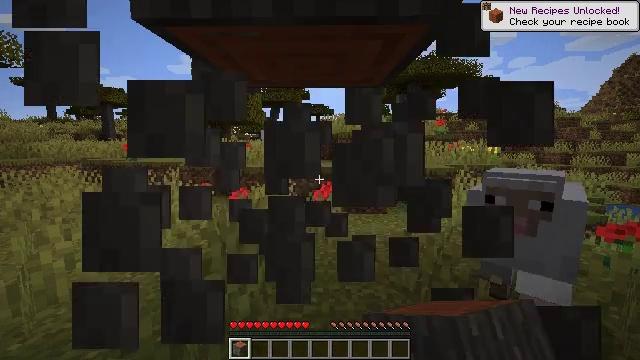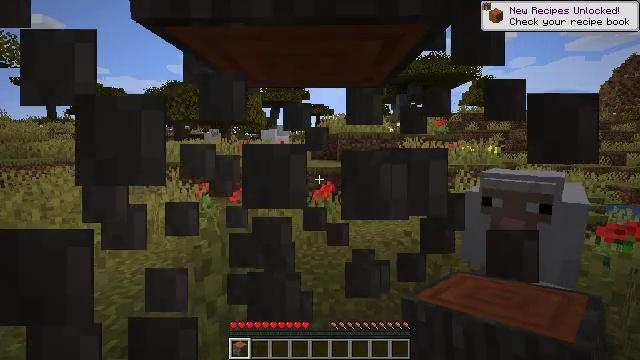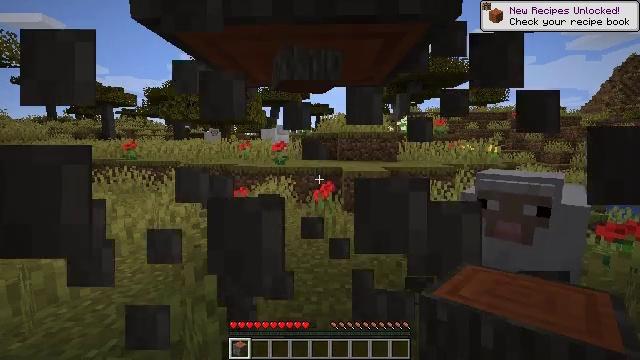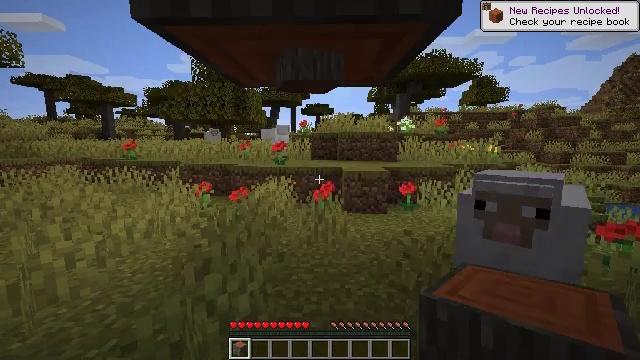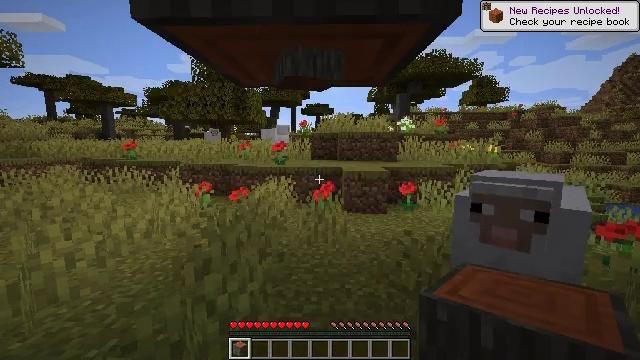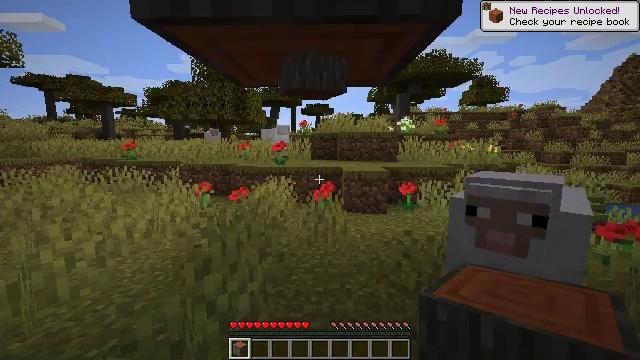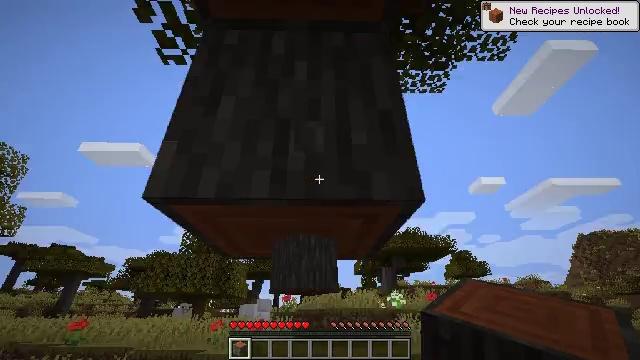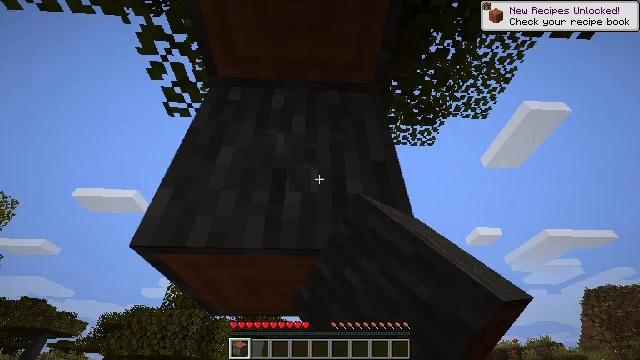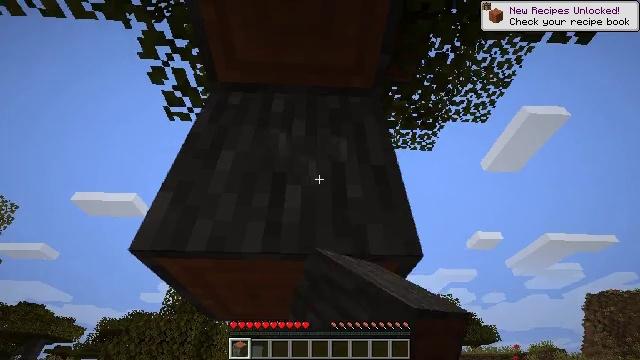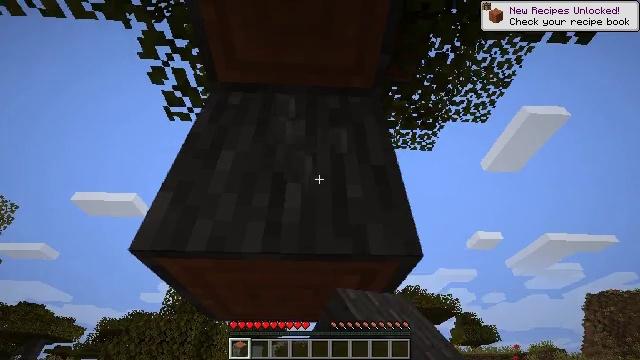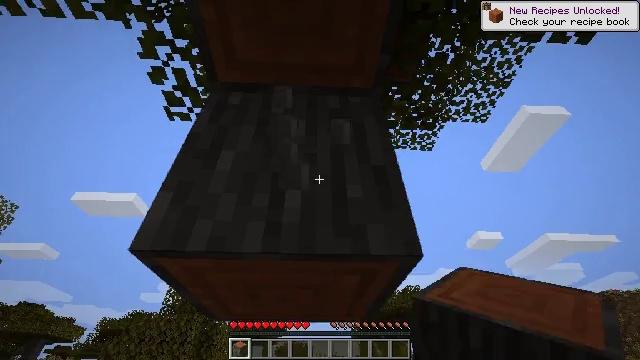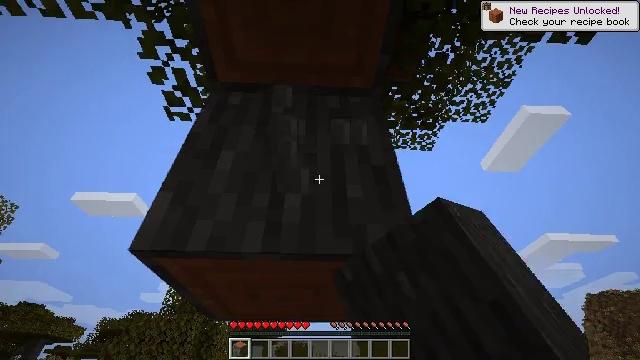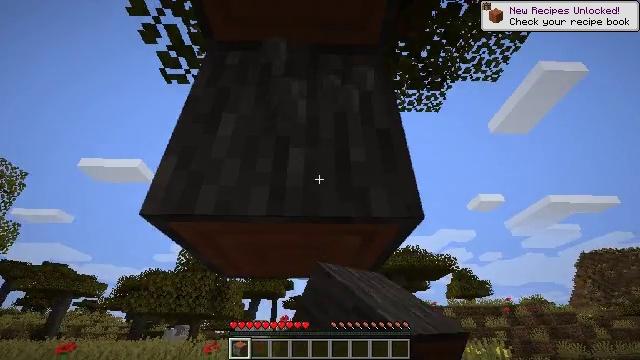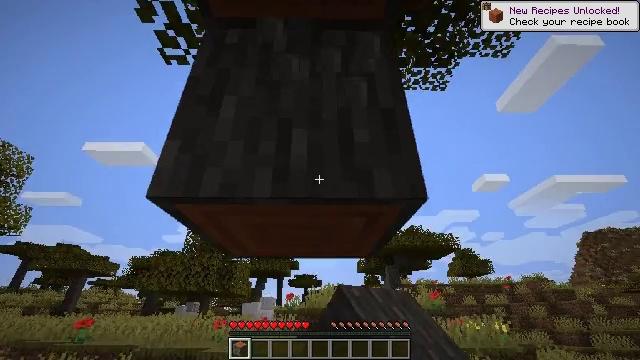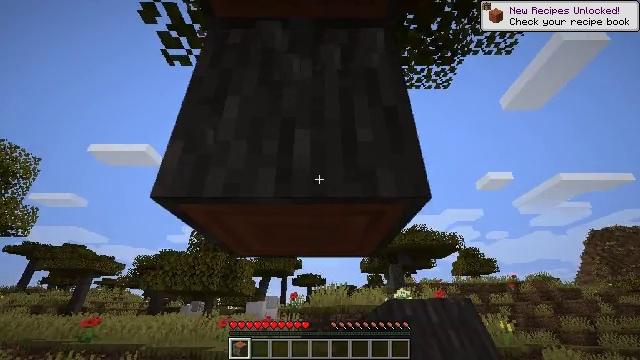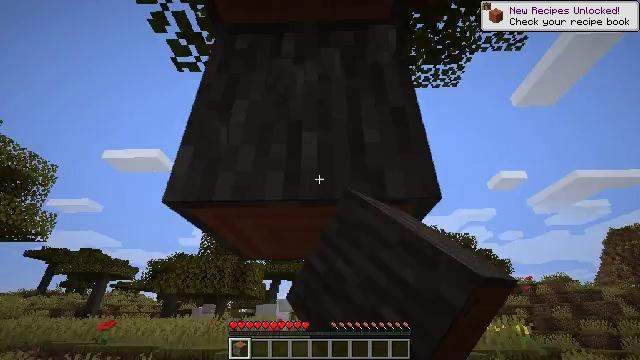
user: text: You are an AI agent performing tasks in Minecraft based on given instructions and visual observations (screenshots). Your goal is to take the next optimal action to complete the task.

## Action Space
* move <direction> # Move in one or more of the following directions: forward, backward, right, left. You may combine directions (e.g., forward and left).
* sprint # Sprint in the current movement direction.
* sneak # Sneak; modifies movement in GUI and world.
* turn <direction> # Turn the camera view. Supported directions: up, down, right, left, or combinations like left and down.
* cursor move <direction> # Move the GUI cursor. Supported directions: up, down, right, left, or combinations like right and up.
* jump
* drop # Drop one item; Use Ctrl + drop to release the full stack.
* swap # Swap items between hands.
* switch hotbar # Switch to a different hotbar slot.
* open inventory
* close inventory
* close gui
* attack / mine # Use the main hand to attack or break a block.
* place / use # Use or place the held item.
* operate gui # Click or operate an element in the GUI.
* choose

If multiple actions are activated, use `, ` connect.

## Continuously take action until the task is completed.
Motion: motion action
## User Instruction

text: Gather the acacia log for building.
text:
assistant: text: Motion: attack / mine
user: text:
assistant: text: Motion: attack / mine
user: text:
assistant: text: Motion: attack / mine
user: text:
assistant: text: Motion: attack / mine
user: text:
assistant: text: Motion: attack / mine
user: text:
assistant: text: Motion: turn right and up, attack / mine
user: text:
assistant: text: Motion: turn right and up, attack / mine
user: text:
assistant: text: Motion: attack / mine
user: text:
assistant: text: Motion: attack / mine
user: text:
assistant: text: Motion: attack / mine
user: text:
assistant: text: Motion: attack / mine
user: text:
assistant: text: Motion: turn down, attack / mine
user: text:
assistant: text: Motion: turn down, attack / mine
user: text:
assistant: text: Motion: attack / mine
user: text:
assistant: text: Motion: turn left, attack / mine
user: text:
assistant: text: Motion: move forward, turn left and up, attack / mine
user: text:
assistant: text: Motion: move forward, turn left and up, attack / mine
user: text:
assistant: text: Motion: move forward, turn up, attack / mine
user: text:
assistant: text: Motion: move forward, turn up, attack / mine
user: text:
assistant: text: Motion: attack / mine
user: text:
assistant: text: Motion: attack / mine
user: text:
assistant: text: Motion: turn up, attack / mine
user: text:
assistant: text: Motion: turn up, attack / mine
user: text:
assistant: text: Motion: turn right and up, attack / mine
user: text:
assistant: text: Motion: turn right and up, attack / mine
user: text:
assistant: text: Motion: turn right and down, attack / mine
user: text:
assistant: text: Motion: attack / mine
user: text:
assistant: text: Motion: attack / mine
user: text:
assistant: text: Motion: attack / mine
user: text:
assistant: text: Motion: attack / mine